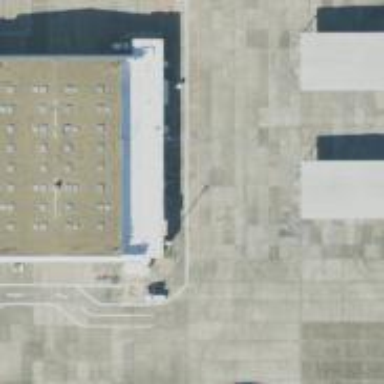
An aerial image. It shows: Hangar building.